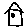
Label: house